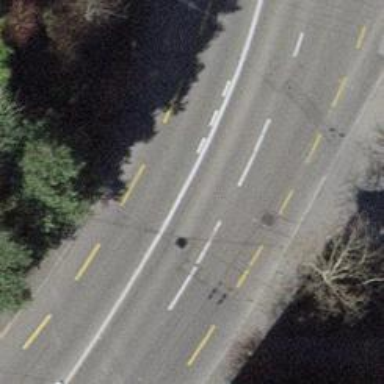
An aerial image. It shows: Primary highway with asphalt surface and trolley wires.